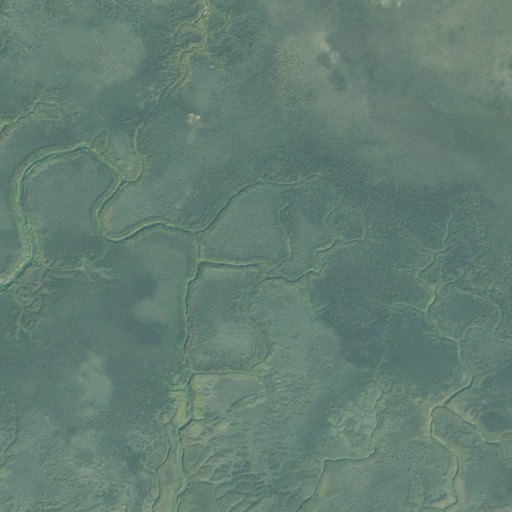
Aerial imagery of island in Georgia named Dog Hammock containing only herbaceous wetlands